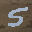
Label: 5